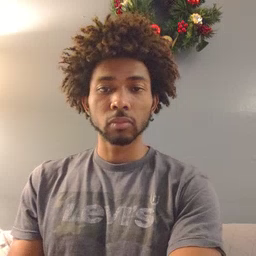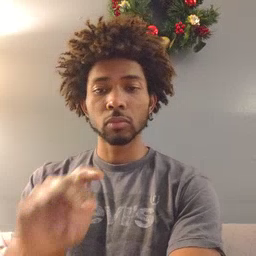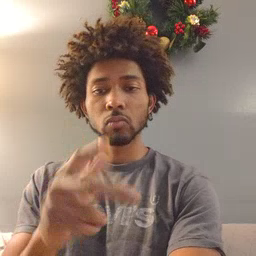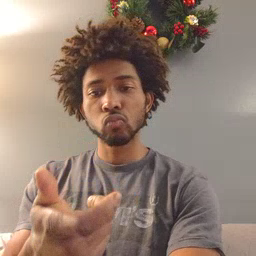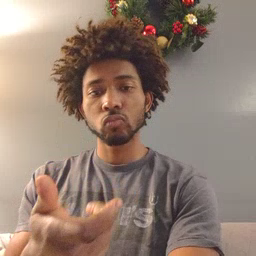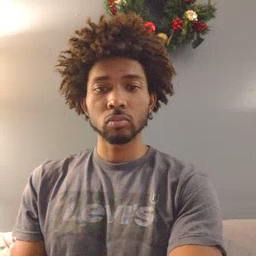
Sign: TV